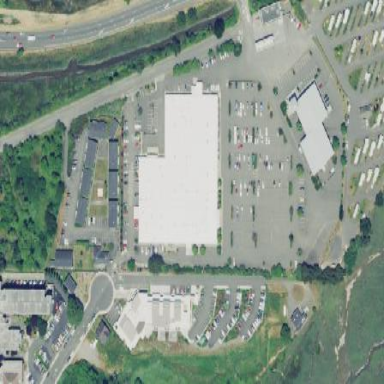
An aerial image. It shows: Commercial area.